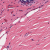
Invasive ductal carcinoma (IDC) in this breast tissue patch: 0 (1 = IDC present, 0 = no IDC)